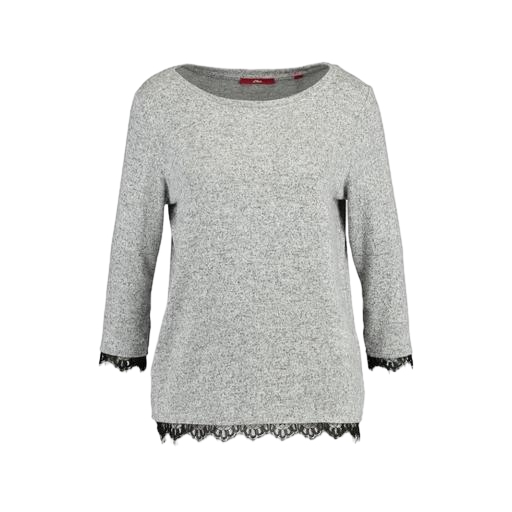
gray lace-trim top, gray lace-trim heathered top, tall grey lace hem tee, white background